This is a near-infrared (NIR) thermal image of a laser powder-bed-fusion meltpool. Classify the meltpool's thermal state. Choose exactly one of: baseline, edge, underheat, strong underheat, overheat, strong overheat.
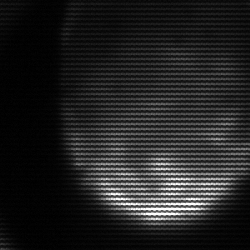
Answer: edge